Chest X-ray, AP view. Patient: 63 years old, sex M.
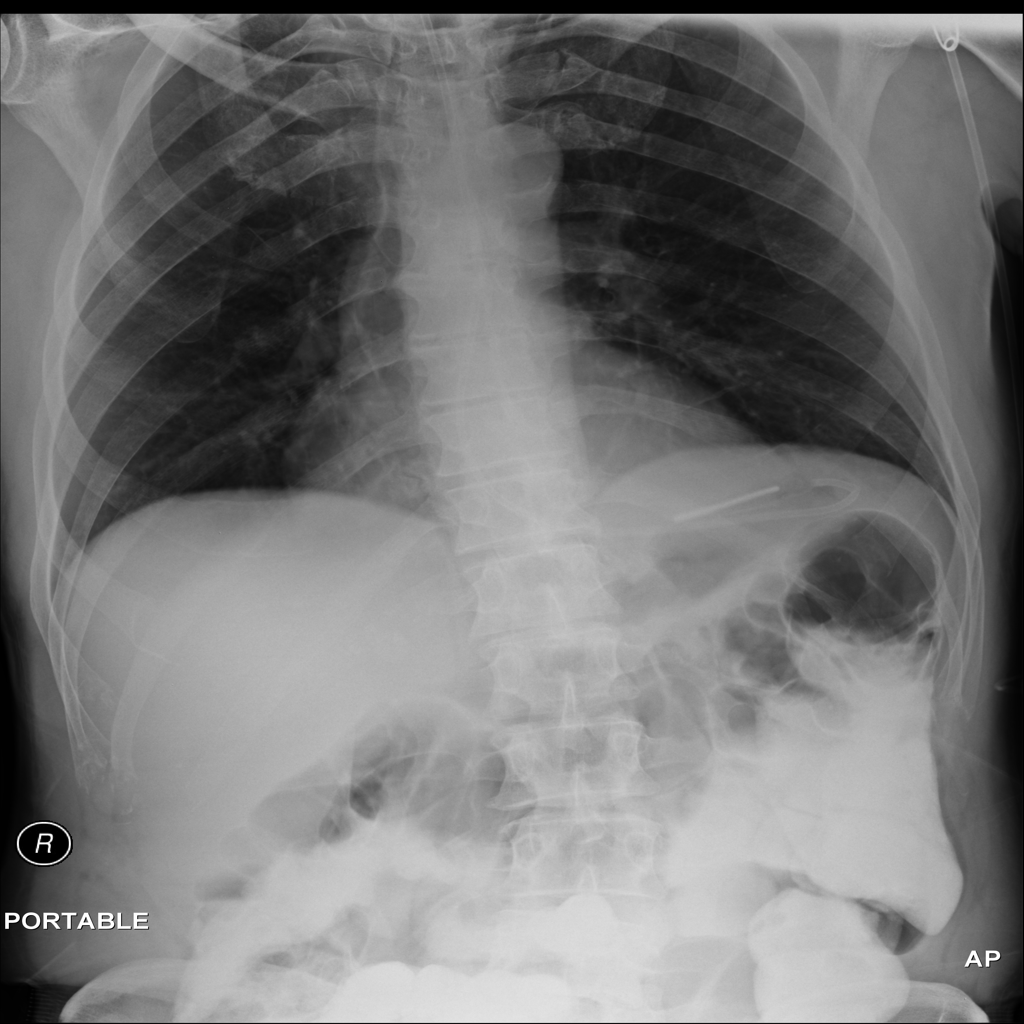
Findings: Infiltration